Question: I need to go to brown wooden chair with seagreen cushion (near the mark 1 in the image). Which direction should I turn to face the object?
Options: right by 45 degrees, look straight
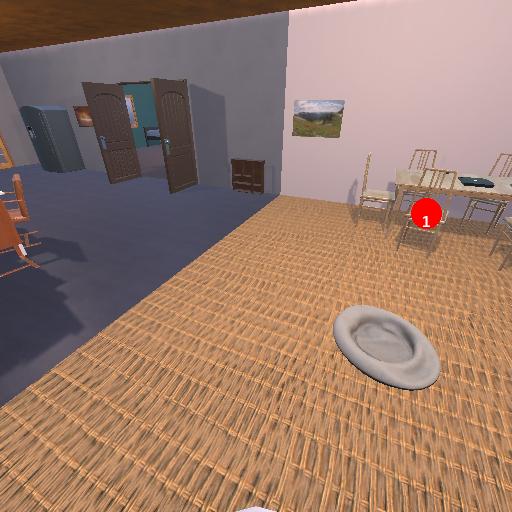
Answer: right by 45 degrees